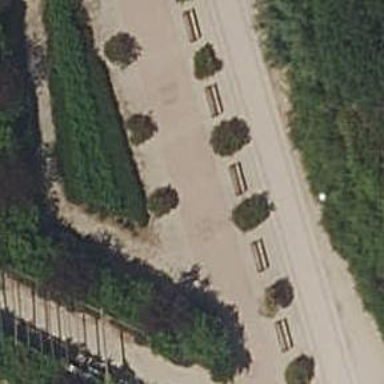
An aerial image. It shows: Bench for seating.